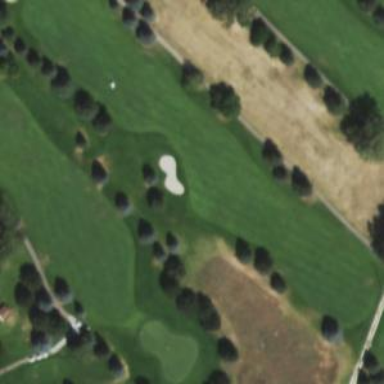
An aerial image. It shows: Golf fairway in the image.